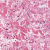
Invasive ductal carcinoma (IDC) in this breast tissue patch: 0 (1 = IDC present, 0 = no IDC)